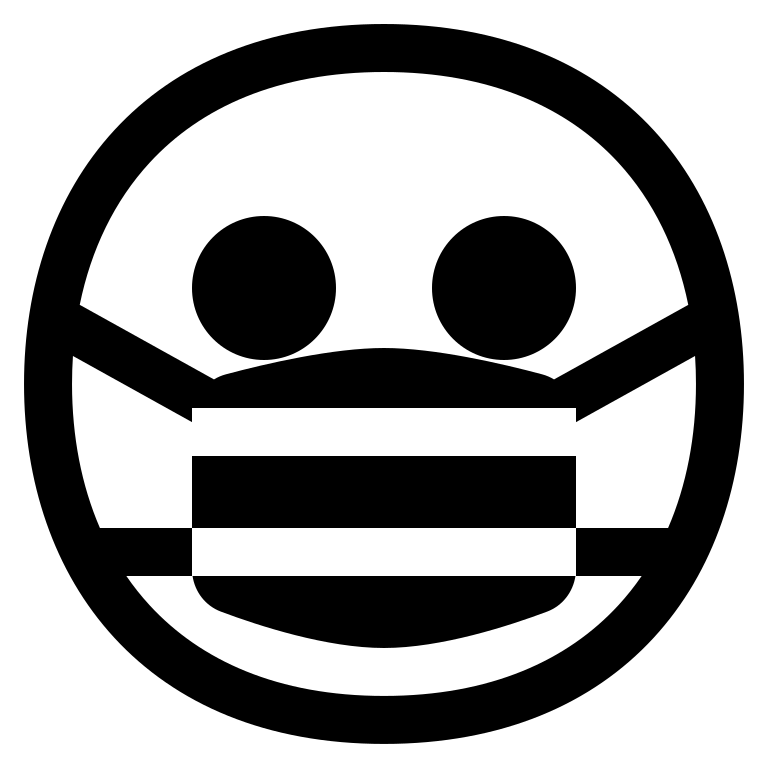
face with medical mask high contrast